Aerial crown-view tile of a tropical tree (Barro Colorado Island, Panama), acquired 20250616:
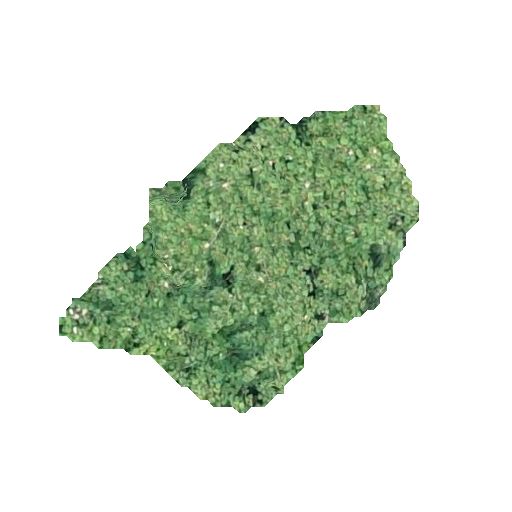
Species: Ochroma pyramidale
GBIF accepted scientific name: Ochroma pyramidale
Crown area: 93.0 m²